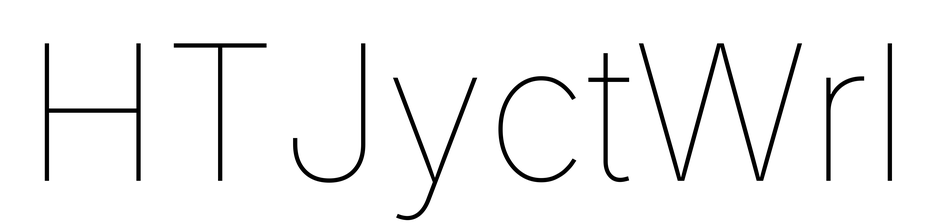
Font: Inter_Thin